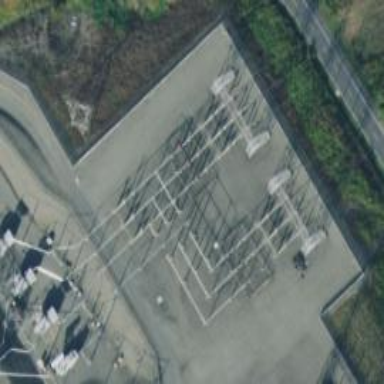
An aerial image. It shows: Outdoor switch for power.